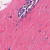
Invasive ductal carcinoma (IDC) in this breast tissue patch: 0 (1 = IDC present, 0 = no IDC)